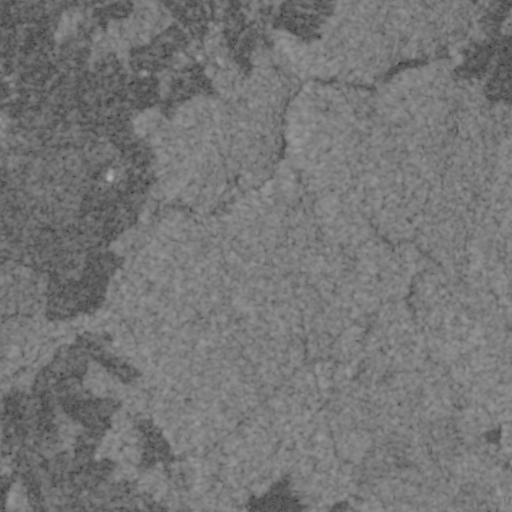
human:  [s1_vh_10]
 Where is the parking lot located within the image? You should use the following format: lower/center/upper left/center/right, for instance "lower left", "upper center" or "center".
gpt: The parking lot is located in the center left of the image.
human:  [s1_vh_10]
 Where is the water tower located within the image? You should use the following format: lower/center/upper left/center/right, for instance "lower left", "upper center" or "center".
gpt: The water tower is located in the upper left of the image.
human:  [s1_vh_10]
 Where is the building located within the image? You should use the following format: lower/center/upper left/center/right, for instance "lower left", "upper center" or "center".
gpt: There is no building in the image.

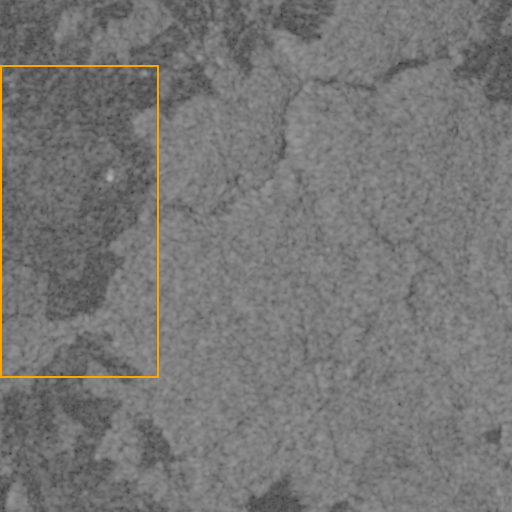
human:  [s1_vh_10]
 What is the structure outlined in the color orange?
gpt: The structure outlined in orange is a crop field.
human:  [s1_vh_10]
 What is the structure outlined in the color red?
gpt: There is no red outline.